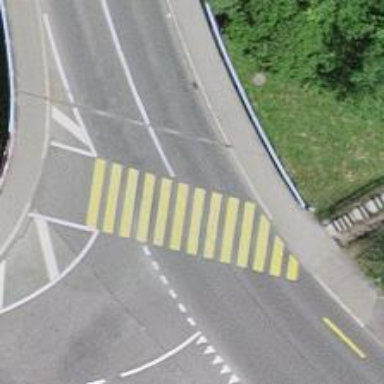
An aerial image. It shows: Marked zebra crossing.